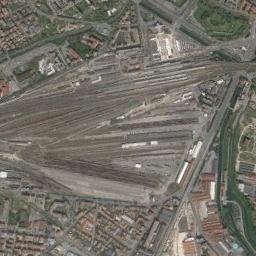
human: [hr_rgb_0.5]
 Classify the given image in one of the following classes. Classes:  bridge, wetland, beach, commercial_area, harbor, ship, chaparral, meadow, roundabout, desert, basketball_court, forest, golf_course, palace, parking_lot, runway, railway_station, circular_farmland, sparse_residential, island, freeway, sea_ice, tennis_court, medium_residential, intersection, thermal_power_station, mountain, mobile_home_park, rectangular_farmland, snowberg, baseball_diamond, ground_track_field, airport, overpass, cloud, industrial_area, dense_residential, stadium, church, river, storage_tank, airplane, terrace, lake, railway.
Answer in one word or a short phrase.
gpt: railway_station